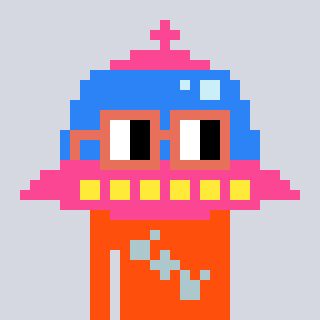
a pixel art character with square orange glasses, a ufo-shaped head and a orange-colored body on a cool background